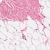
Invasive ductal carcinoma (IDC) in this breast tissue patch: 0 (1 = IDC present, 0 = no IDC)